Question: I have a rectangle that is W x H.
Within that rectangle is another rectangle that is rotated by degrees which is always between -45 and 45 degrees, and shares the same center as the outer rectangle. I need to find w and h such that the area of the inner rectangle is maximized.
Here's a (ghetto) image to illustrate a bit. Though, the corners of the rectangles should probably be touching, I assume?

Here is the prototype of the function I'm looking to write:
'SizeD GetMaxRectangleSize(double outerWidth, double outerHeight, float angle)'
SizeD is just a struct that has a width and height in doubles.
---
Thanks to the comments for steering me in the right direction!
My solution, though perhaps not mathematically optimal, was to assume that if all four corners of the inner rectangle fall on the outer rectangle then area will be maximized.
Therefore:
'H = wSin() + hCos()'
'W = wCos() + hSin()'
Solving for w and h and substituting gives:
'h = (HCos() - WSin())/(cos()^2 - sin()^2)'
'w = (WCos() - HSin())/(cos()^2 - sin()^2)'
Which happens to work for = [0,45), and (-45,0] should act the same.
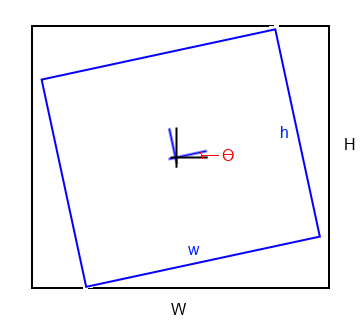
Answer: The tricky part of this question isn't how to calculate the area of an interior rectangle, but which of all the possible interior rectangles has maximum area?
To start with, observe that the box in your image is the same area regardless of how it is slid around horizontally, and if it is slid to the rightmost wall, it allows for an easy parameterization of the problem as follows:
I find it a bit easier to think of this problem, with the fixed box rotated by the offset angle so that the interior box lines up in a standard orientation. Here's a figure (I've changed 'theta' to 'beta' just because I can type it easily on a mac, and also left off the left most wall for reasons that will be clear):

So think of this constructed as follows: Pick a point on the right side of the exterior rectangle (shown here by a small circle), note the distance 'a' from this point to the corner, and construct the largest possible interior with a corner at this point (by extending vertical and horizontal lines to the exterior rectangle). Clearly, then, the largest possible rectangle is one of the rectangles derived from the different values for 'a', and 'a' is a good parameter for this problem.
So given that, then the area of the interior rectangle is:
'''
A = (a * (H-a))/(cosss * sinss)
or, A = c * a * (H-a)
'''
where I've folded the constant trig terms into the constant 'c'. We need to maximize this, and to do that the derivative is useful:
'''
dA/da = c * (H - 2a)
'''
That is, starting at 'a=0' (ie, the circle in the figure is in the lower corner of the exterior rectangle, resulting in a tall and super skin interior rectangle), then the area of the interior rectangle 'a=H/2', and then the area starts to decrease again.
That is, there are two cases:
1) If, as 'a' increase from 0 to 'H/2', the far interior corner hits the opposite wall of the exterior, then the largest possible rectangle is when this contact occurs (and you know it's the largest due to the monotonic increase -- ie, the positive value of the derivative). This is your guess at the solution.
2) If the far corner never touches a wall, then the largest interior rectangle will be at 'a=H/2'.
I haven't explicitly solved here for the area of the interior rectangle for each case, since that's a much easier problem than the proof, and anyone who could follow the proof, I assume could easily calculate the areas (and it does take a long time to write these things up).